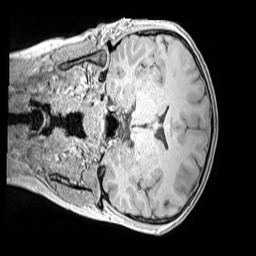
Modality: MP2RAGE
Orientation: coronal
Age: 12
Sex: male
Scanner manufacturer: siemens
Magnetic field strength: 3 T
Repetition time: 4 s
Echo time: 0.00299 s